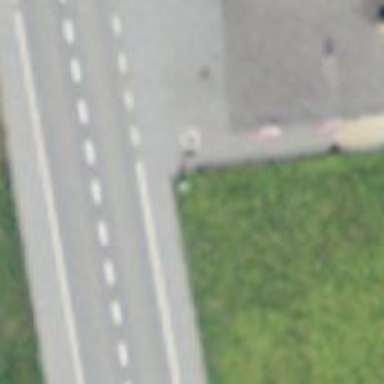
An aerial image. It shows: Bus stop with platform for public transport.